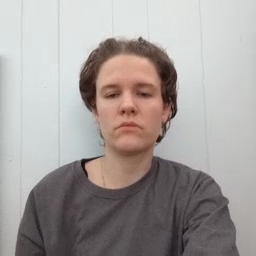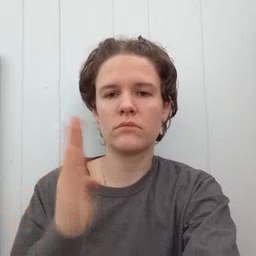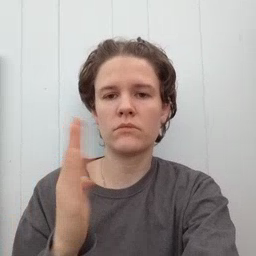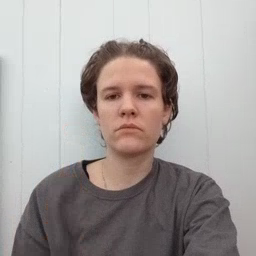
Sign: blue